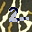
Label: 2